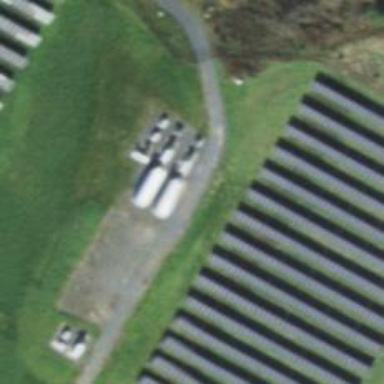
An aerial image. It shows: Generator is pictured.